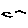
Label: bird